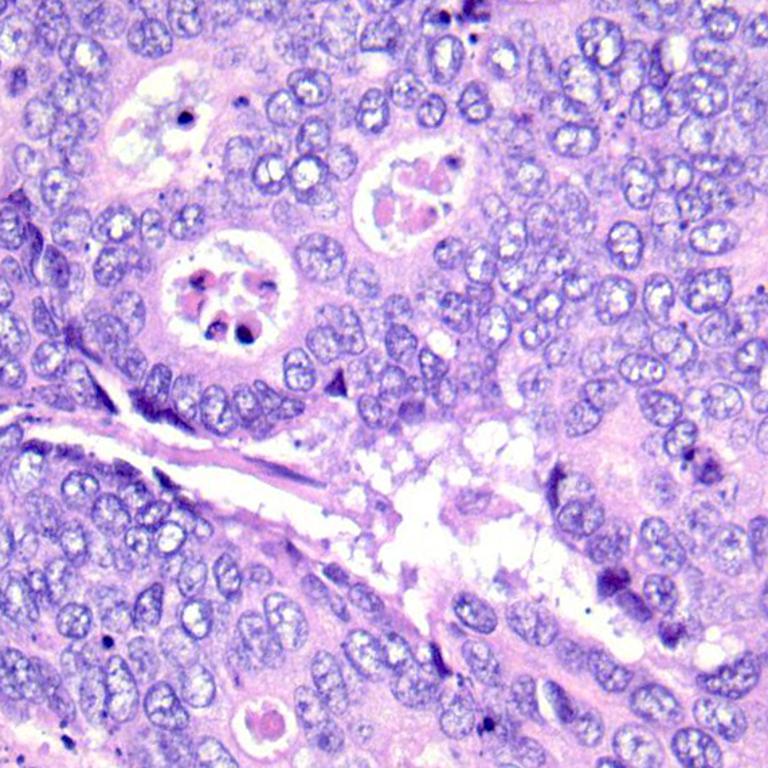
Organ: colon
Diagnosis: adenocarcinomas